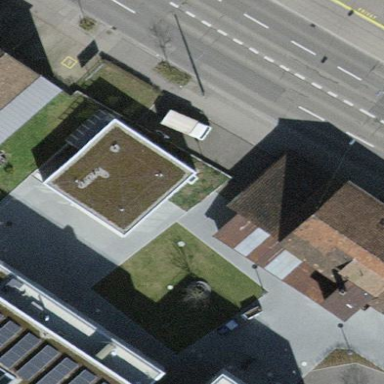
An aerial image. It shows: Commercial building with flat roof.